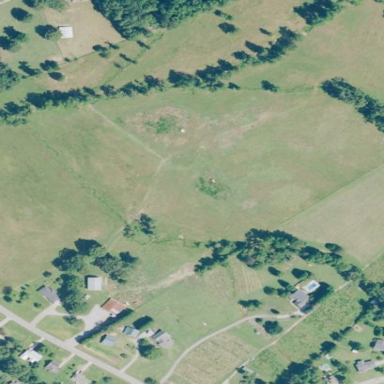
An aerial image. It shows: Farm.